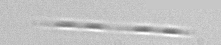
Label: Leptocylindrus